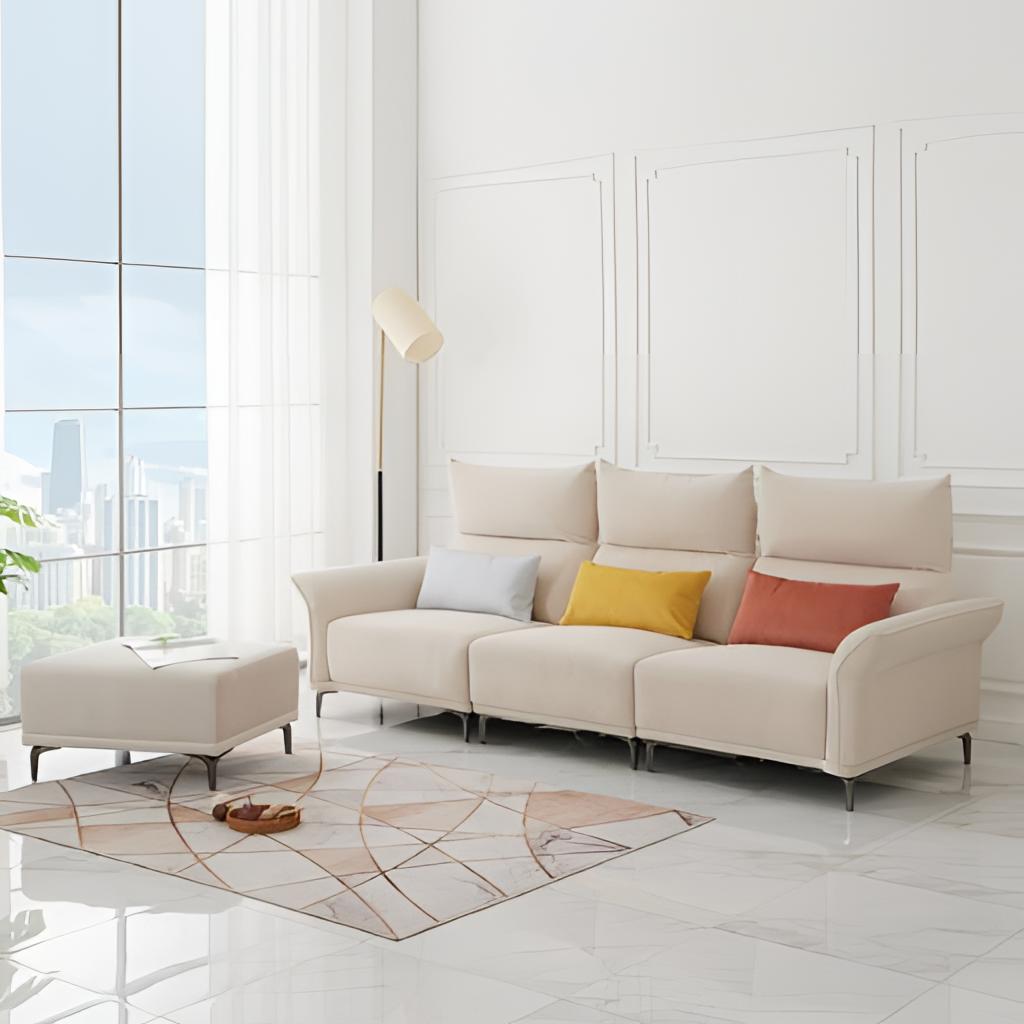
cream fabric sectional sofa, living room, modern, paint wallpaper, with solid pattern, marble flooring, with large square pattern